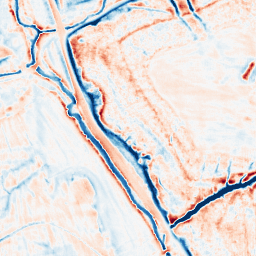
Category: multiscale
Decomposition family: dog_multiscale
Decomposition parameters: sigma_ratio: 1.4
n_scales: 6
base_sigma: 0.5
Upsampling method: fft_zeropad
Upsampling parameters: scale: 4
Upsampling scale: 4